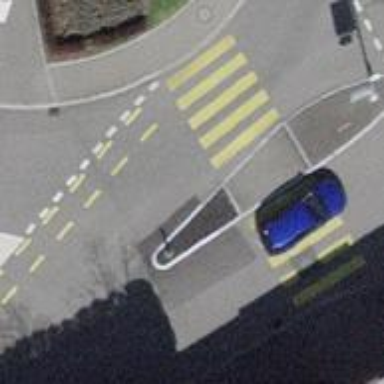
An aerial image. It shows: Uncontrolled zebra crossing on the road.